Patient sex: M
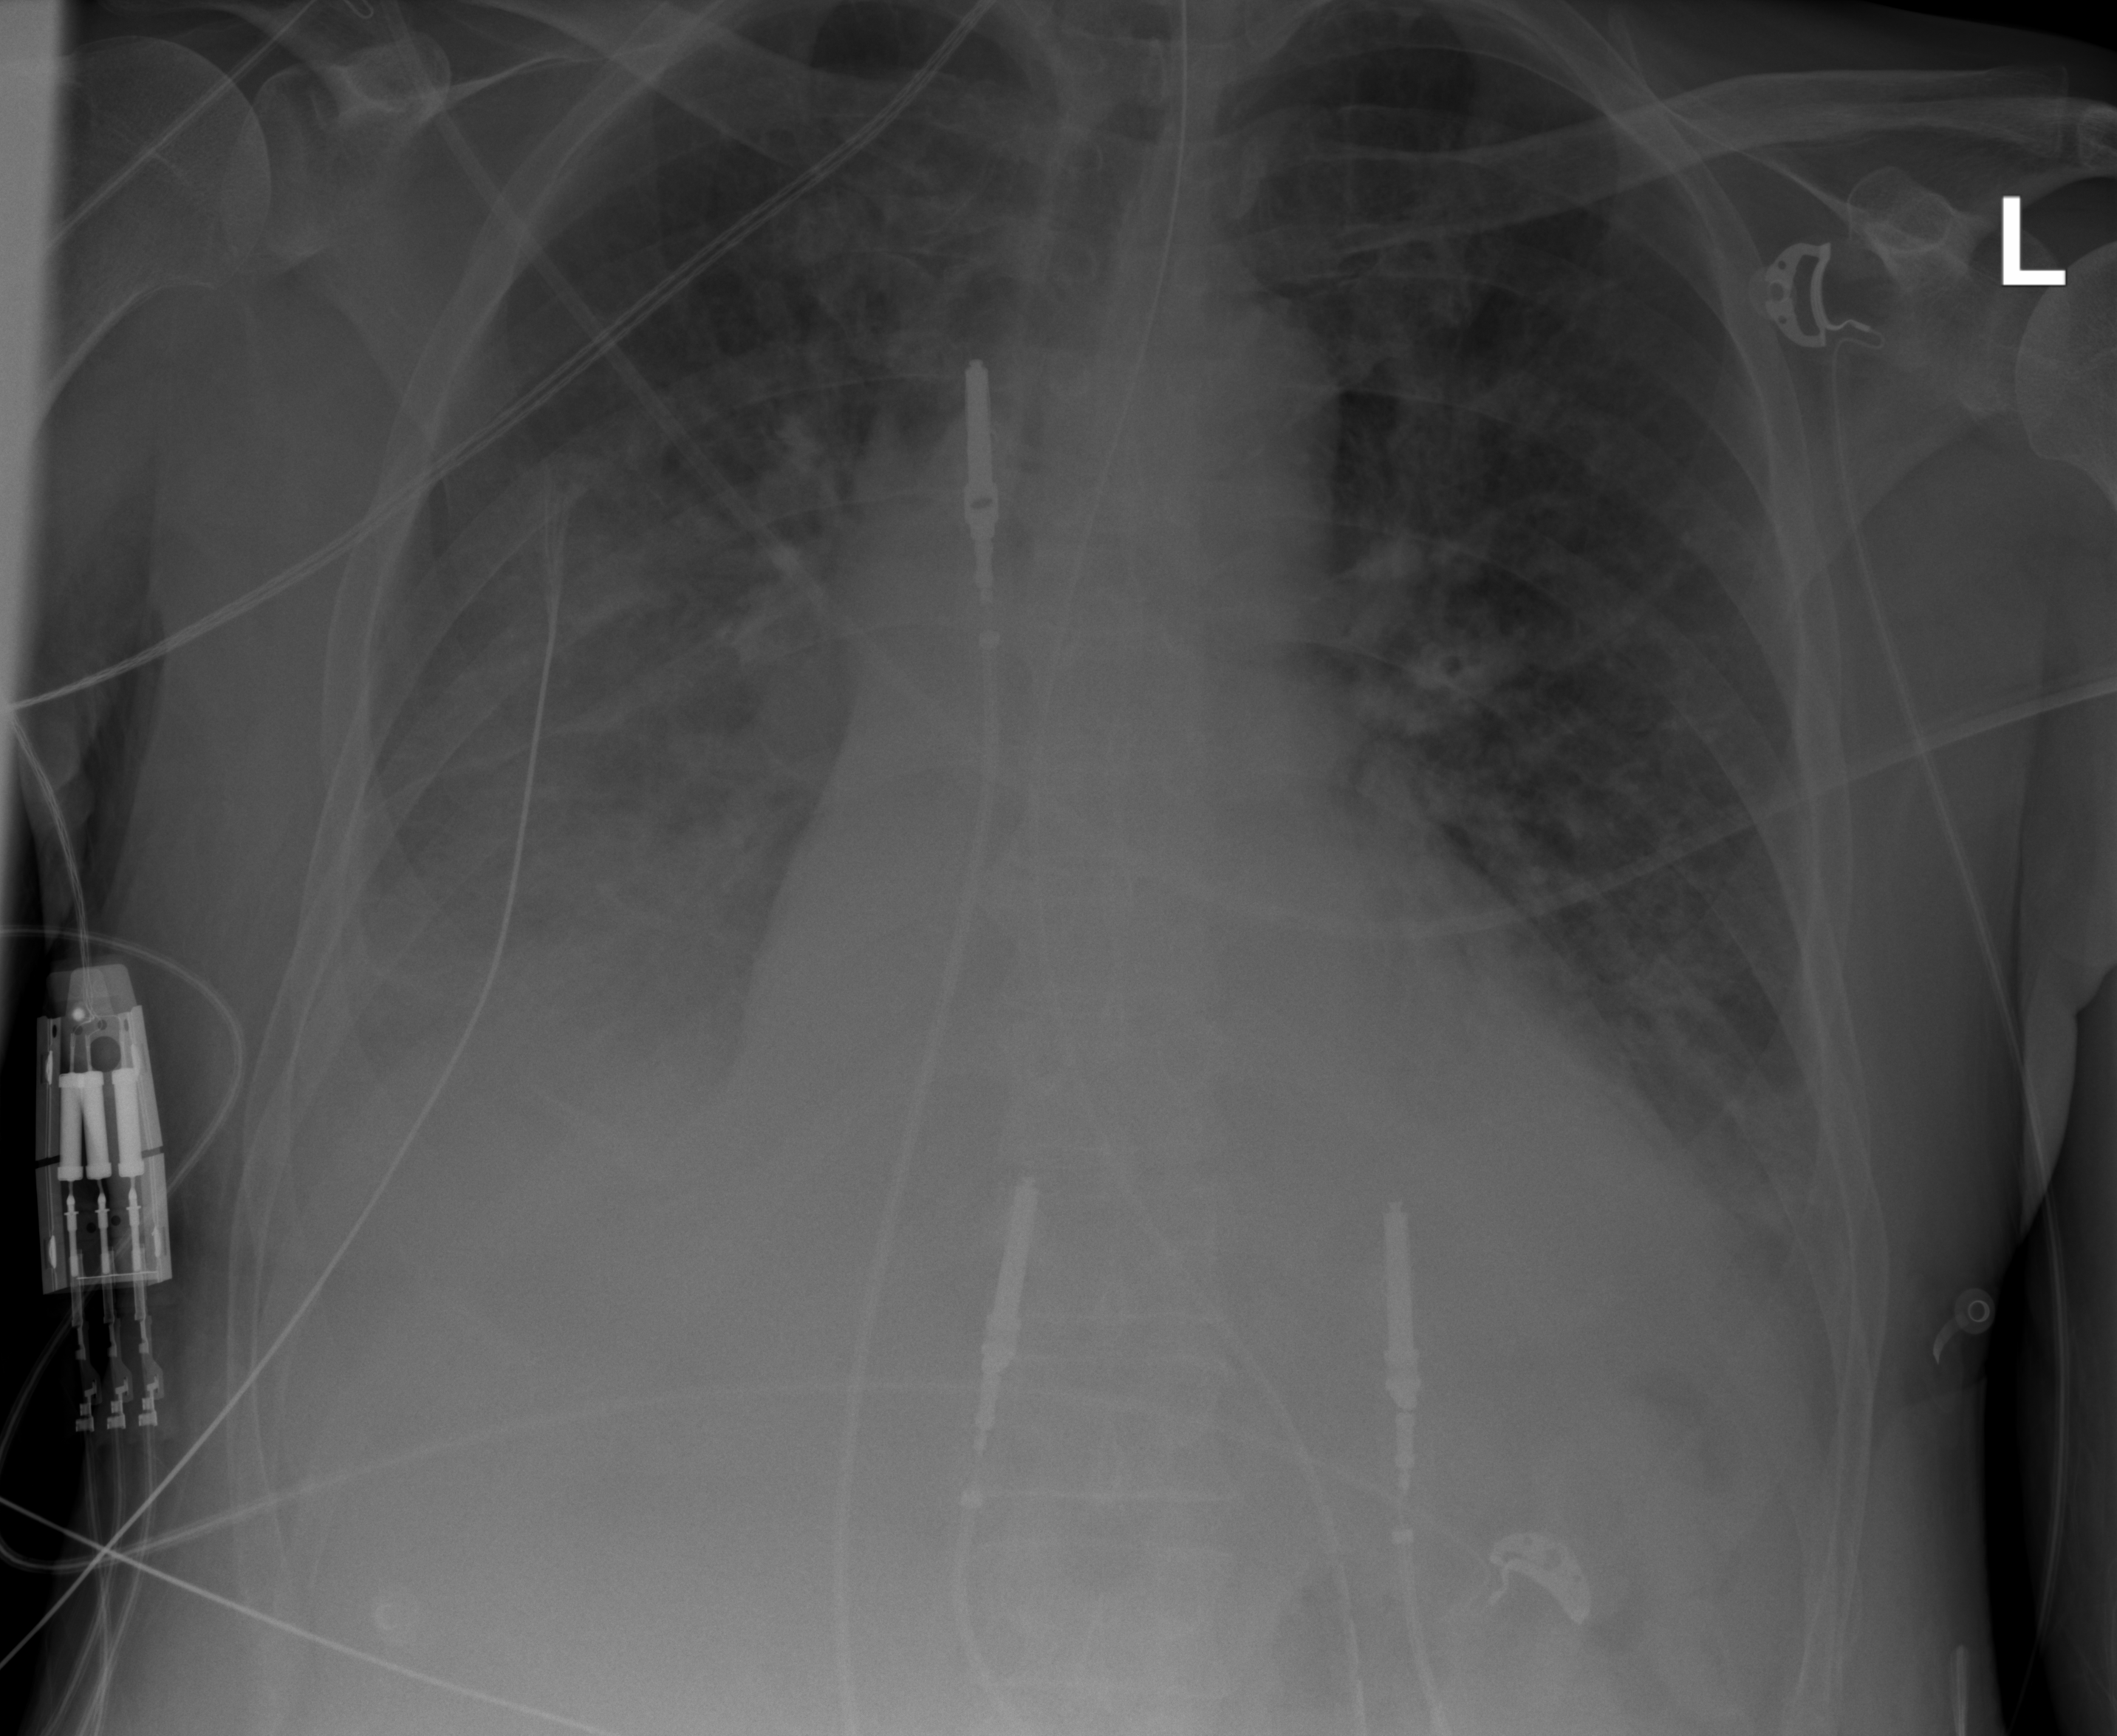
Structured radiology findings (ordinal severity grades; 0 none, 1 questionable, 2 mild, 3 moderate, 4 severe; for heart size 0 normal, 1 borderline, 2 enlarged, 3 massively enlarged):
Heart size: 2
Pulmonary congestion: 2
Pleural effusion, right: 3
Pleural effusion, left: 2
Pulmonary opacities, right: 0
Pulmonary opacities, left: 0
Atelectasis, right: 2
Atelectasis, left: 2